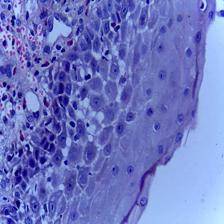
Diagnosis: Normal